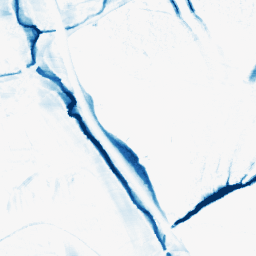
Category: morphological
Decomposition family: morphological_ellipse
Decomposition parameters: operation: closing
width: 10
height: 30
Upsampling method: quintic
Upsampling parameters: scale: 4
Upsampling scale: 4